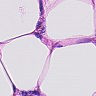
Metastatic tissue present: no